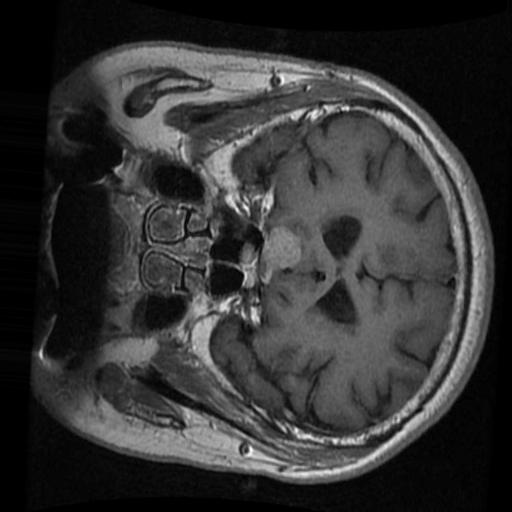
Label: brain_tumor